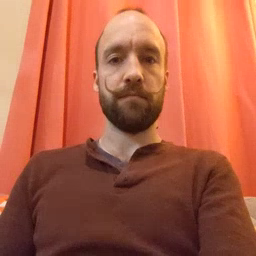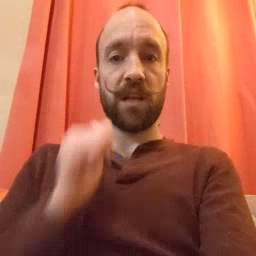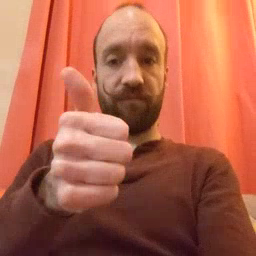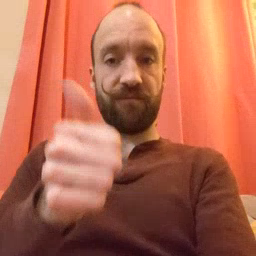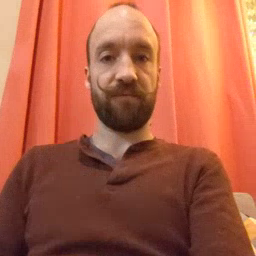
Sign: yourself